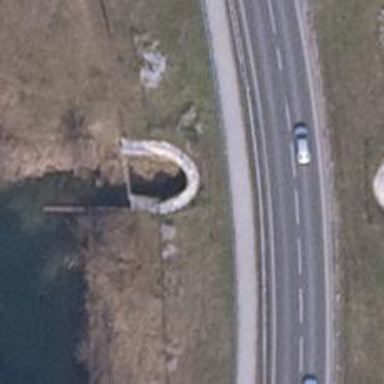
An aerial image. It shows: Tunnel passing under canal.